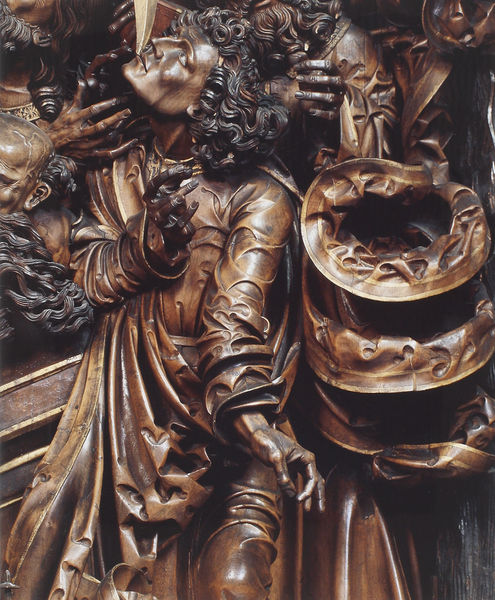
Titel: Hochaltar aus der Abteikirche Zwettl in Niederösterreich
Standort: Adamov (Adamsthal), Pfarrkirche St. Barbara (EU - Tschechische Republik - Südmähren)
Schlagwörter: hand, mann, braun, finger, holz, nase, blick, arm, augen, falten, gesicht, gesten, hände, kirche, figur, gewand, haare, mantel, stoff, locken, skulptur, bewegt, metall, bronze, plastik, foto, schnitzerei, geschnitzt, meister, riemenschneider, schitzerei, wessel, augenmund